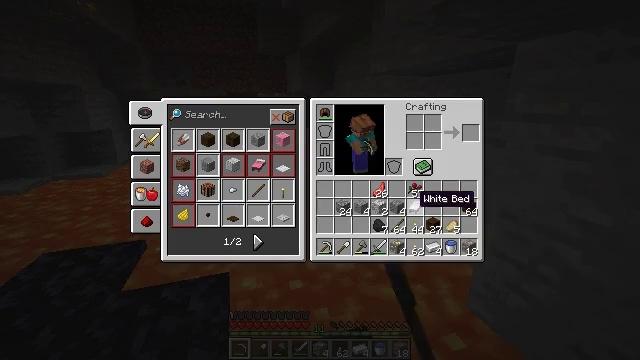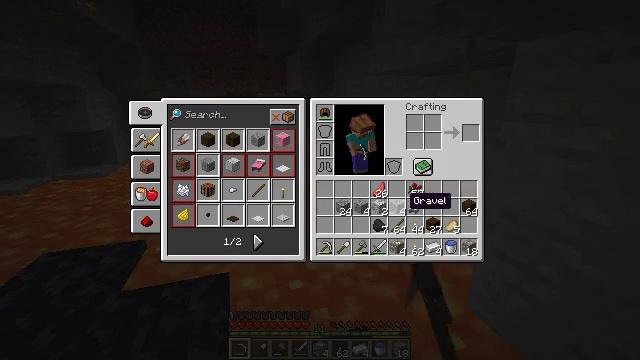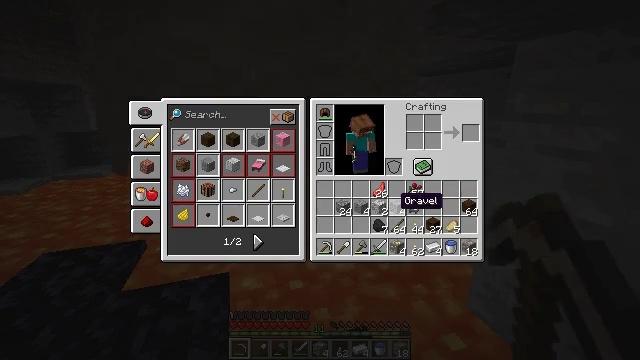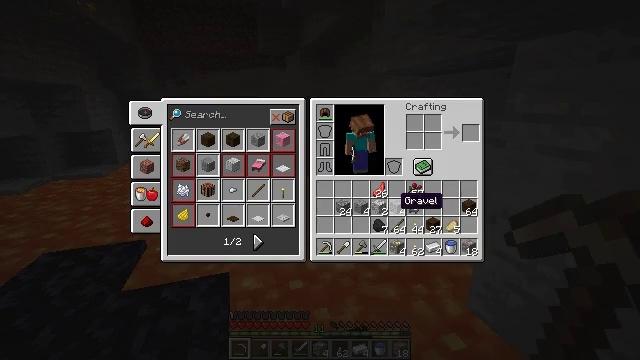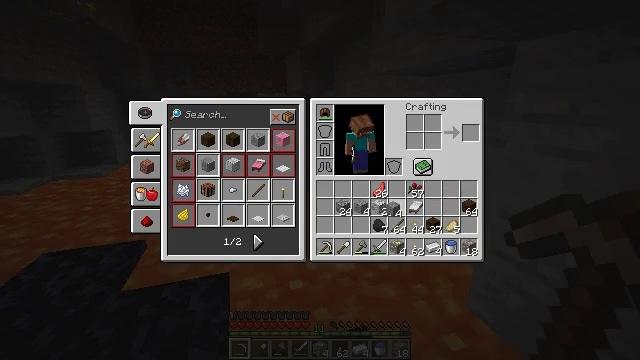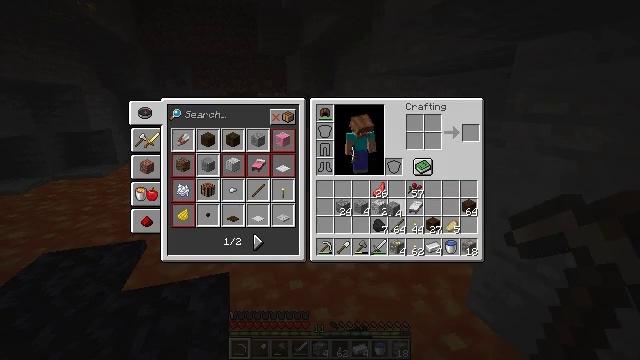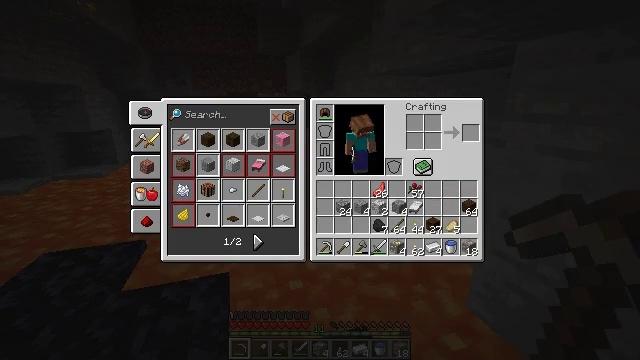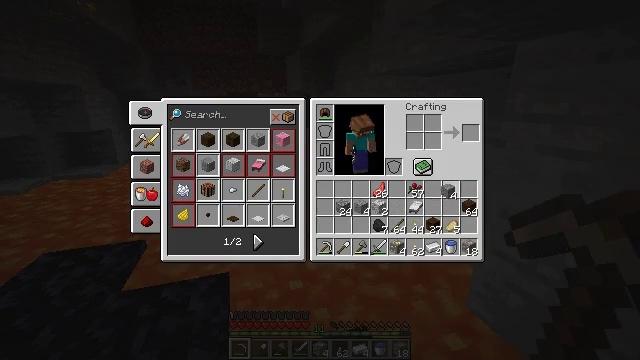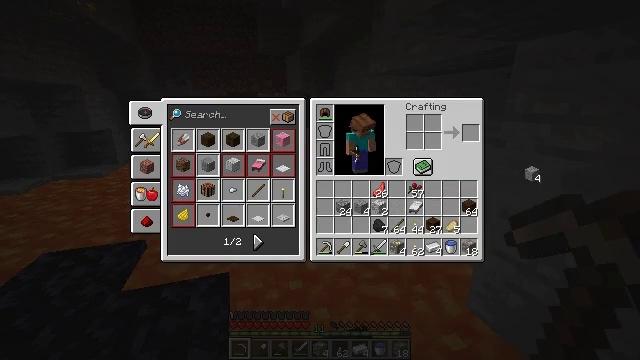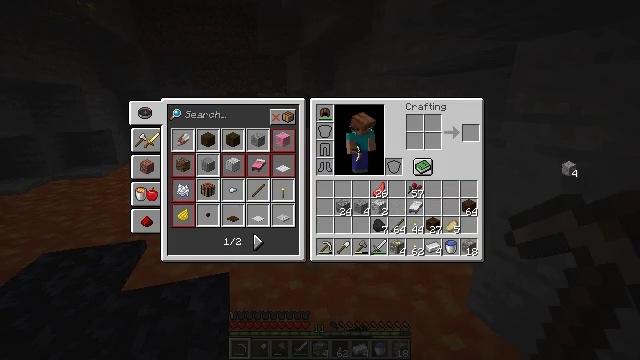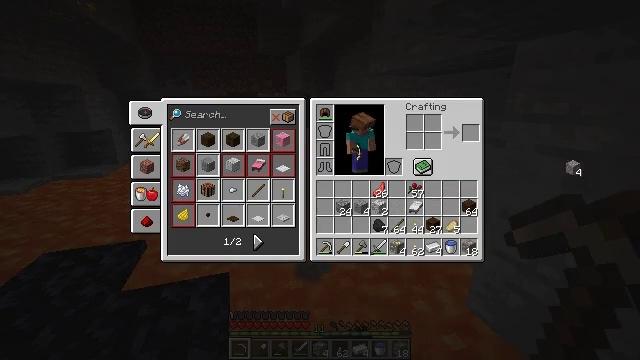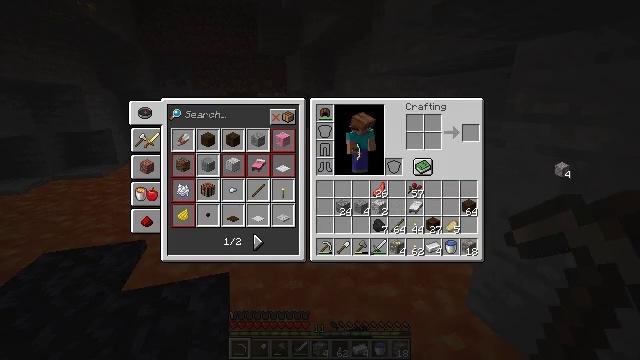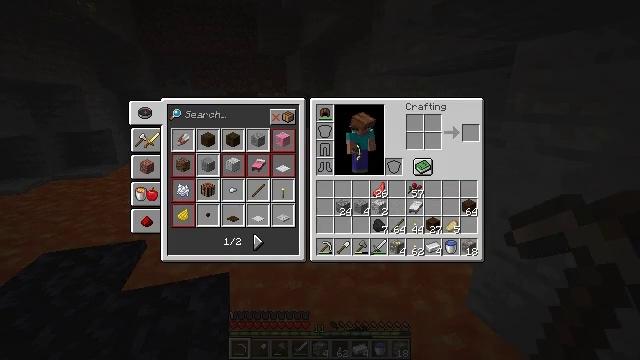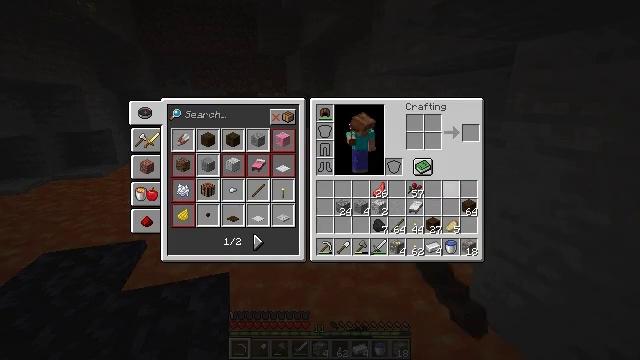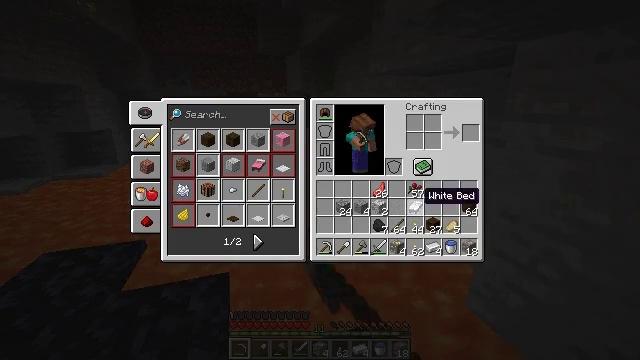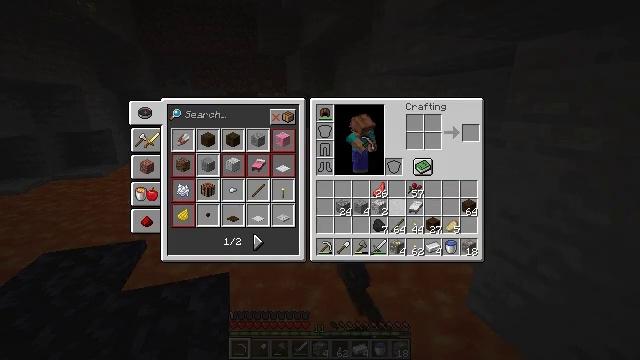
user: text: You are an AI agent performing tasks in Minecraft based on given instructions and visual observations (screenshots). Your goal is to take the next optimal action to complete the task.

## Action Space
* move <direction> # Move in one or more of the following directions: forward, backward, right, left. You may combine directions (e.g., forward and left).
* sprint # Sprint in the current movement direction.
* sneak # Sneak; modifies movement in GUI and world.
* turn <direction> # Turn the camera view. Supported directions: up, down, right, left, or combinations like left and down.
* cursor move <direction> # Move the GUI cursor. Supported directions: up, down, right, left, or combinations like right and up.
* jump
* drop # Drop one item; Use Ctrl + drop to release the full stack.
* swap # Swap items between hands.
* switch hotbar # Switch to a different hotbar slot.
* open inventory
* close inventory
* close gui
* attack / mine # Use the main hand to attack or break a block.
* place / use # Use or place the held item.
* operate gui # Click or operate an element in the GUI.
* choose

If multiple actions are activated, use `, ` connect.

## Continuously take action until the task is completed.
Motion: motion action
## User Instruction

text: Drop gravel.
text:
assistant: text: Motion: cursor move left, open gui
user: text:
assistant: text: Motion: cursor move left
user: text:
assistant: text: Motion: no_op
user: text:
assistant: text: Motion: operate gui
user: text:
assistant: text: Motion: operate gui
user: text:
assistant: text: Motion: operate gui
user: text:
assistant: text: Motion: cursor move right and up
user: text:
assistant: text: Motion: cursor move right and up
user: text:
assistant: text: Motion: cursor move right, operate gui
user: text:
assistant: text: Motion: operate gui
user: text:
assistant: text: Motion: cursor move left, operate gui
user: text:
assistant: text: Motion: cursor move left and down
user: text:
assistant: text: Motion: cursor move left and down
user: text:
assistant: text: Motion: cursor move left and down
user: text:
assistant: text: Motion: cursor move left
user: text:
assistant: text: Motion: no_op
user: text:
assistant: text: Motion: no_op